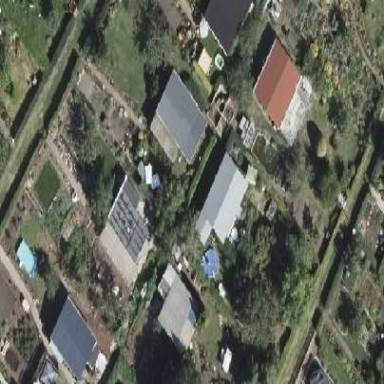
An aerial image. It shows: Plot within allotments.